Question: So I am trying to make a program that can automatically delete all channels that I subscribed to, but I ran in to an error that I cant solve..
I have this code (after having done the proper authentication):
'''
Subscriptions subs = youtube.subscriptions();
com.google.api.services.youtube.YouTube.Subscriptions.List subscribers =subs.list("id").setMySubscribers(true);
SubscriptionListResponse resp = subscribers.execute();
for(Subscription s: resp.getItems()){
System.out.println(s.getId());
com.google.api.services.youtube.YouTube.Subscriptions.Delete d = subs.delete(s.getId());
d.execute();
}
'''
However, running this gives me this error:

Tried the code to add a subscription from the YouTube tutorial and that works fine..
EDIT: the error comes from d.execute();
EDIT2: Also doing using the example of <URL> to delete the subscription gives the same error
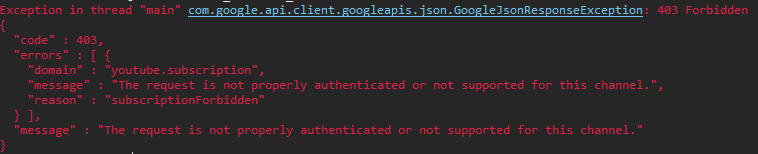
Answer: I think the issue is that you're using 'setMySubscribers(true)', which will give you the list of subscriptions , not the list that your account is subscribed to. (And it makes sense that you can't delete subscriptions other people have made to your channel.) Instead, use 'setMine(true)' to get your account's subscriptions.
'''
Subscriptions subs = youtube.subscriptions();
com.google.api.services.youtube.YouTube.Subscriptions.List subscribers =
subs.list("id").setMine(true); // <- use setMine(), not setMySubscribers()
SubscriptionListResponse resp = subscribers.execute();
...
'''